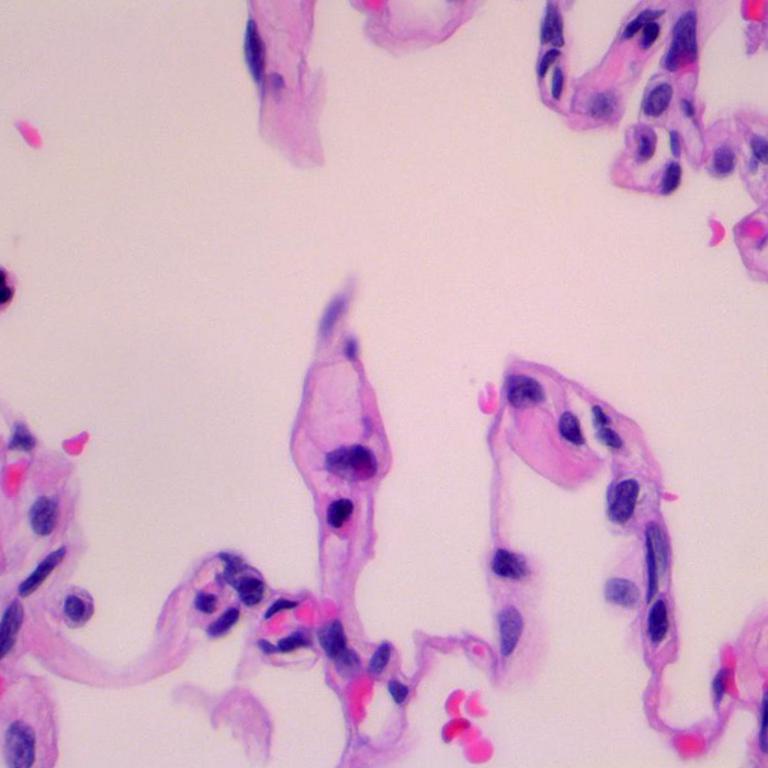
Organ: lung
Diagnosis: benign